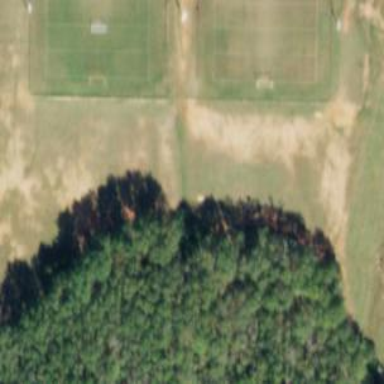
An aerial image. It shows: Disc golf basket.